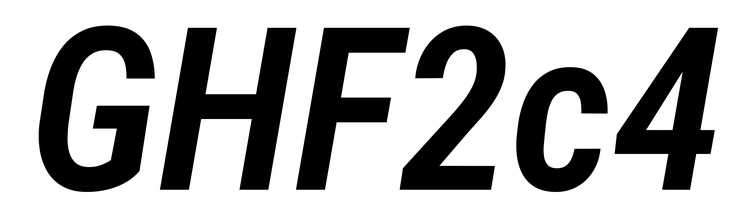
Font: Roboto-Italic_Condensed_SemiBold_Italic